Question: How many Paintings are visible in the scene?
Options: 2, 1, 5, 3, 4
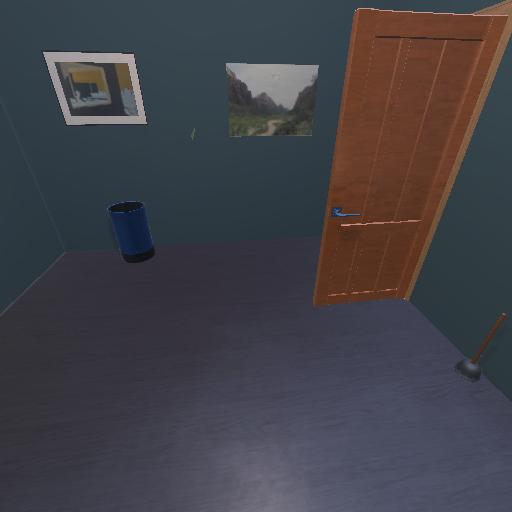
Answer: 2